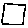
Label: square